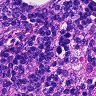
Metastatic tissue present: no